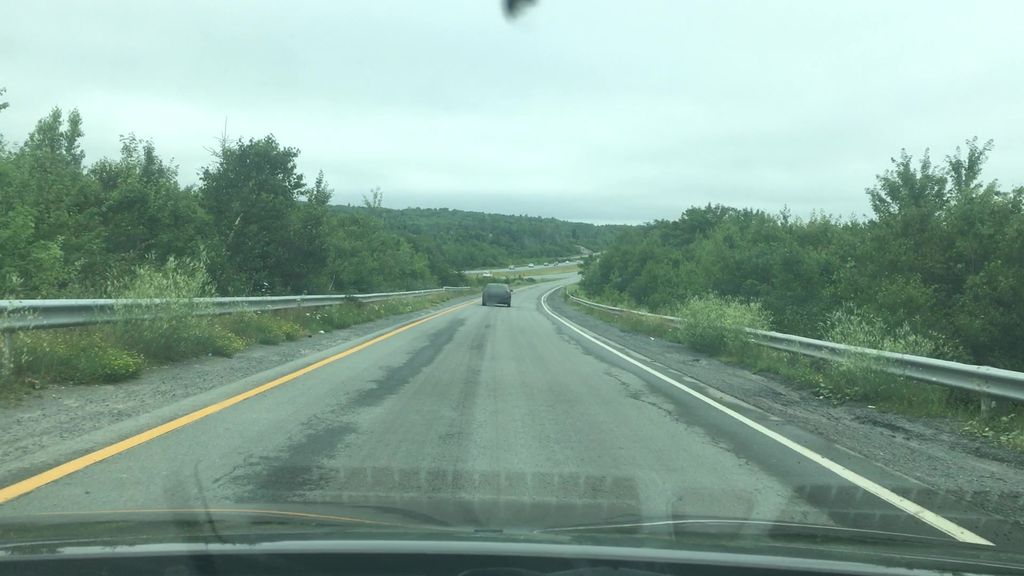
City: halifax